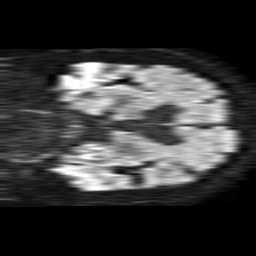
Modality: TRACE
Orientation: coronal
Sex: female
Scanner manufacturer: philips
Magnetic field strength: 1.5 T
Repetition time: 4.6 s
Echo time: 0.08631 s